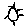
Label: sun